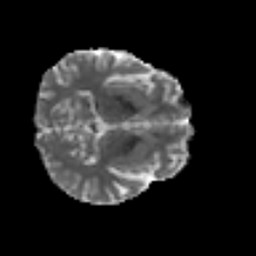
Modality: MD
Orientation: axial
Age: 32
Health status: ill
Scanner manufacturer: philips
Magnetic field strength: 3 T
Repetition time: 9 s
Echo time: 0.127 s